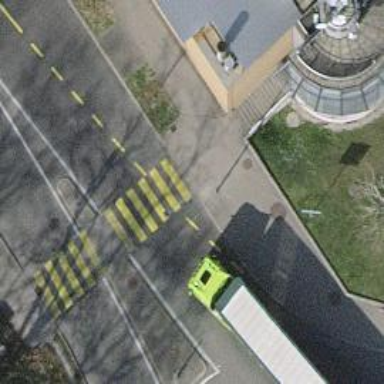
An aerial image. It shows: Secondary road with asphalt surface. There is share busway on the right side for cyclists.